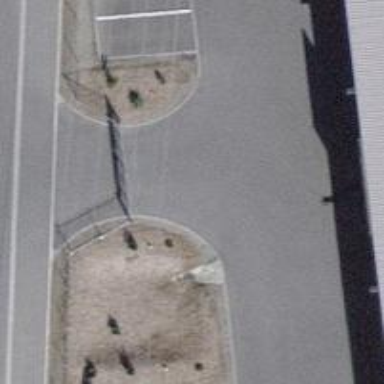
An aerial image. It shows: Gate.